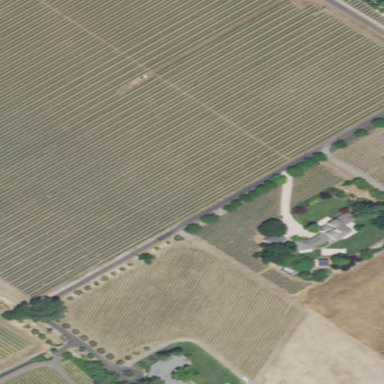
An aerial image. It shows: Vineyard growing wine grapes.